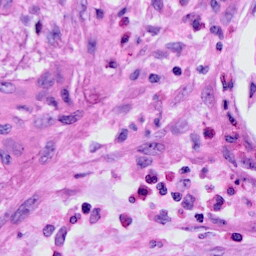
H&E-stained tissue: Cervix